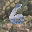
Label: 6